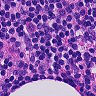
Metastatic tissue present: no